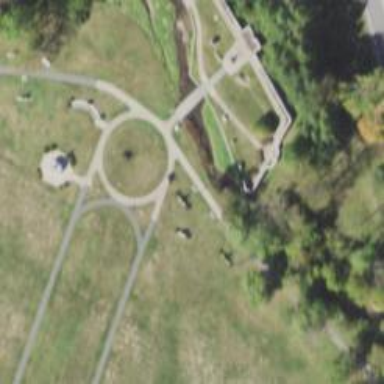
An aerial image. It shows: Historical site featuring war memorial.